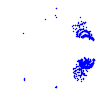
Particle: proton